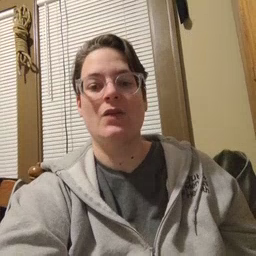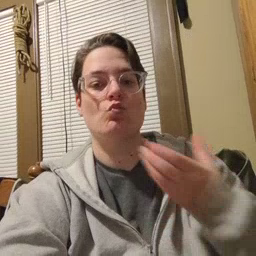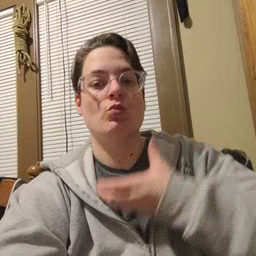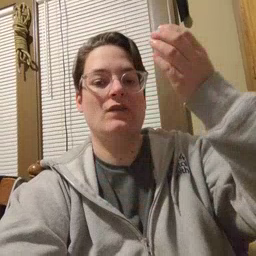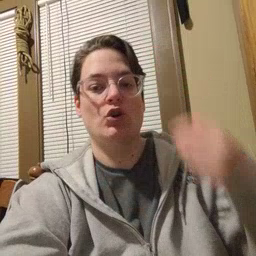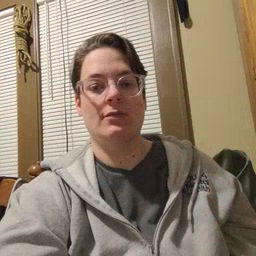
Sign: giraffe